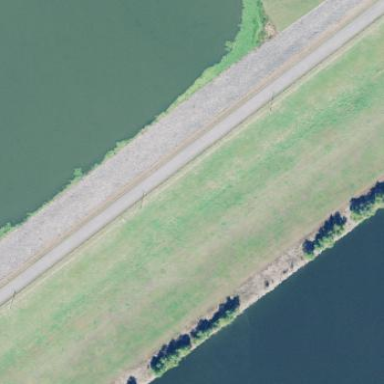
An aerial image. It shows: Dam along waterway.